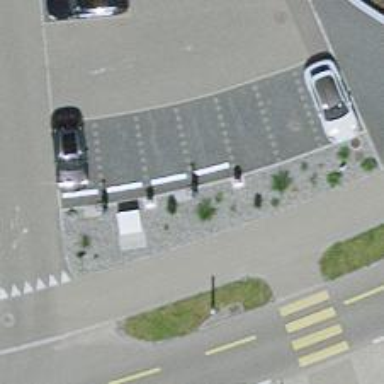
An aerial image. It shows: Charging station.